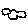
Label: cloud